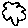
Label: cloud